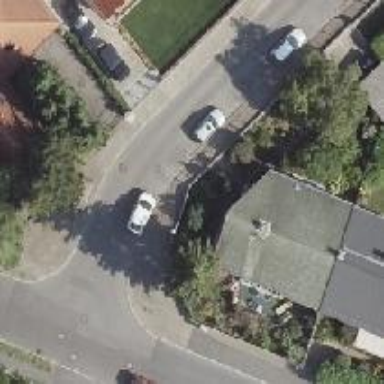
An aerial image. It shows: Smooth asphalt road in residential area.